Interaction volume radius: 5 \u00c5
Interaction volume height: 25 \u00c5
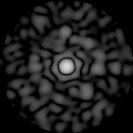
Disorder parameter: 0.8583